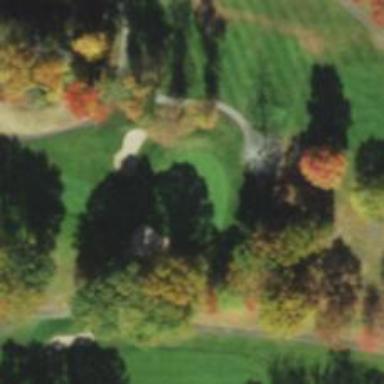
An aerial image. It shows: Golf hole.